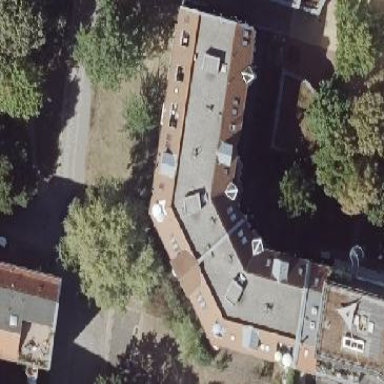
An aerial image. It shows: Residential building with grey saltbox roof oriented along its length.